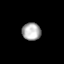
Tissue: skin
Cell type: T cells
Senescence score: 0.7309
Nuclear area (px): 321
Mean DAPI intensity: 175.112